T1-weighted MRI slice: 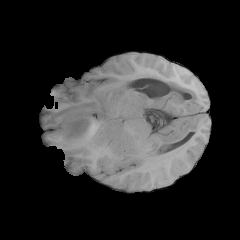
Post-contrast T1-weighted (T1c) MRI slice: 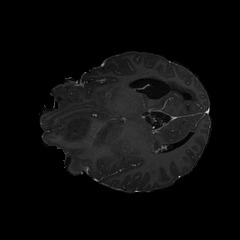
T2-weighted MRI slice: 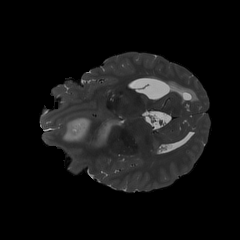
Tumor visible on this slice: yes